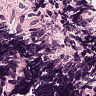
Metastatic tissue present: no